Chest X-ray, PA view. Patient: 10 years old, sex M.
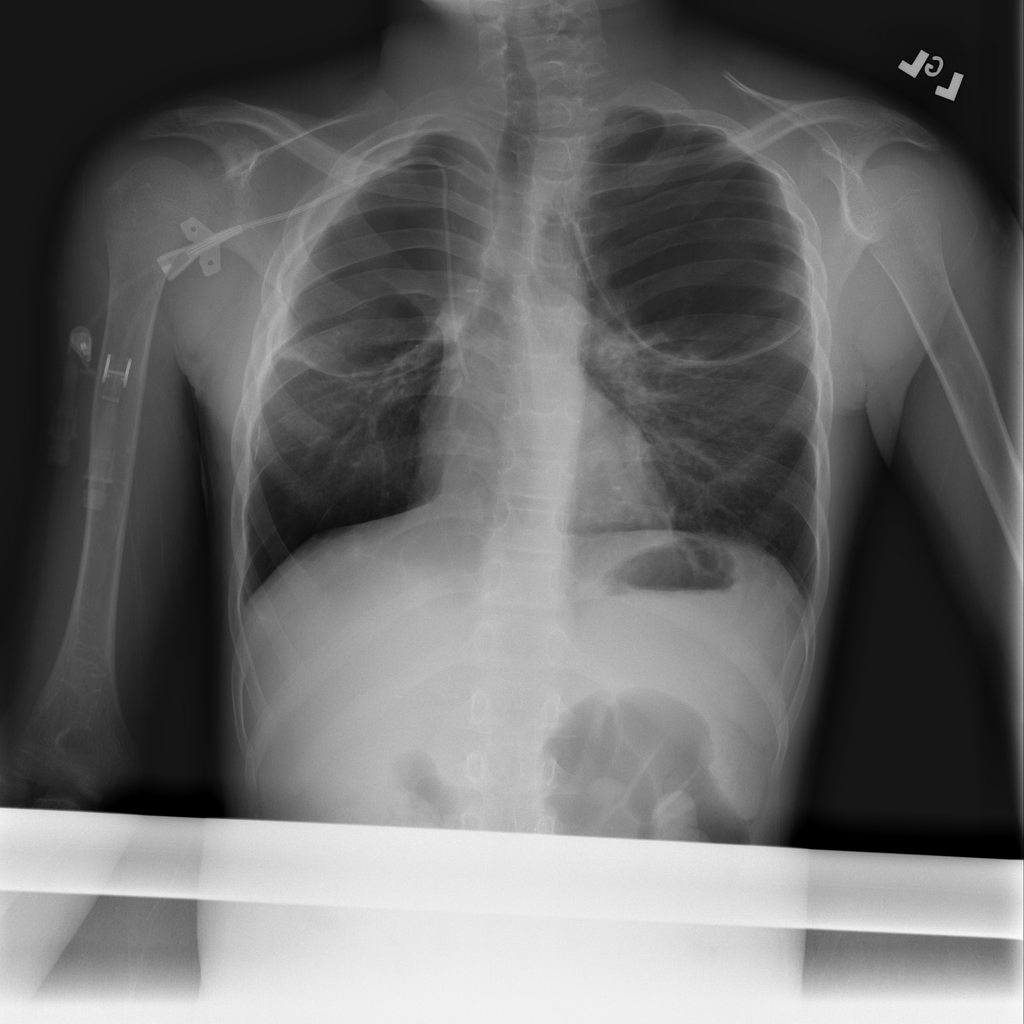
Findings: No Finding